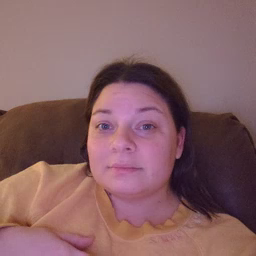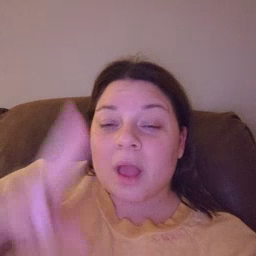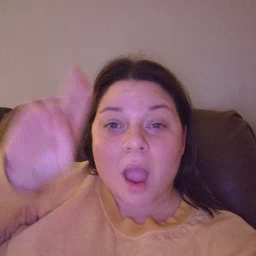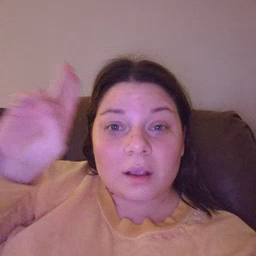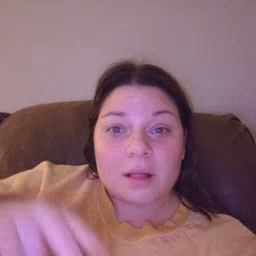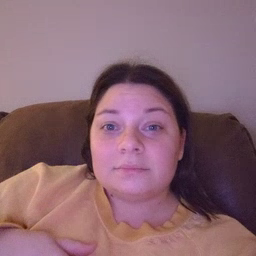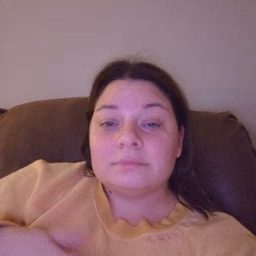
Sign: uncle